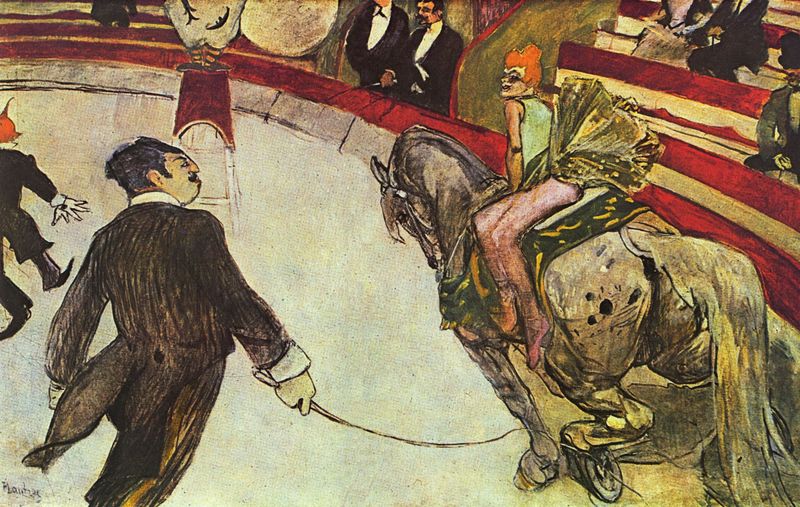
Titel: Au cirque Fernando, l'écuyère, Die Kunstreiterin im Zirkus Fernando
Künstler: Henri de Toulouse-Lautrec
Standort: Chicago (Illinois)
Institution: The Art Institute of Chicago
Schlagwörter: gemälde, hand, mann, weiß, grün, kirchner, menschen, sand, bewegung, bunt, frau, hut, kleid, männer, orange, schwarz, tisch, blick, dame, rot, tuch, expressionismus, malerei, rock, zylinder, anzug, hemd, hose, diener, haare, kostüm, kind, publikum, rosa, kreis, pferd, reiter, rund, beine, hufe, mähne, pferdedecke, reiten, reiterin, sattel, schweif, perspektive, ballerina, tribüne, tütü, zuschauer, laufen, hocker, loge, rang, schemel, frack, arena, seil, clown, humor, peitsche, zirkus, zirkusdirektor, schuh, schimmel, damensitz, bänke, daumier, manege, femme fatale, halbrund, rote haare, dressur, galopp, akrobatin, artist, artistin, direktor, domteur, kunststück, hufeisen, trab, kokoschka, gerte, apfelschimmel, oskar, sacko, dompteur, tischt, frak, peitsch, touluse lautrec, augenmaske, ro, dompteuer, mangege, zuschaier, zirkud, maunn, statist